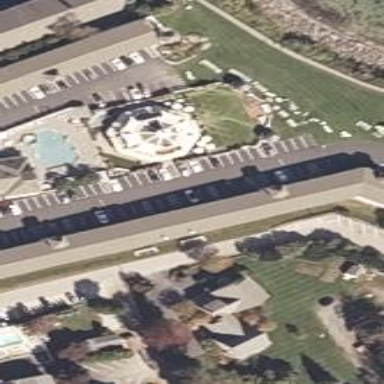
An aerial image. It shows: Hotel building.